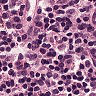
Metastatic tissue present: no